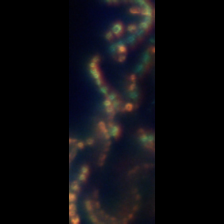
Taxon: Chaetoceros
Group: Diatoms